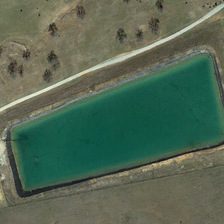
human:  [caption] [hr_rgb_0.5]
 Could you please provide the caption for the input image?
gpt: it is a quadrilateral pond situated in this bald land next to a country road .

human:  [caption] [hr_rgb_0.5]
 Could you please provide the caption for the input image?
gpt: thr rectangular pond next to a path is in the bareland with sparse trees .

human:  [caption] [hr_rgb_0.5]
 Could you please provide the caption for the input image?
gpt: on the bareland  a trapezoid pound is located on one side of a white line with some trees on the other side .

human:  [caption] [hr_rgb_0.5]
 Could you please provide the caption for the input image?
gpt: on the bareland  a trapezoid pound is located on one side of a white line with some trees on the other side .

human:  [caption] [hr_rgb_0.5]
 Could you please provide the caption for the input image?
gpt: an almost rectangular green pond is near a small wild road .